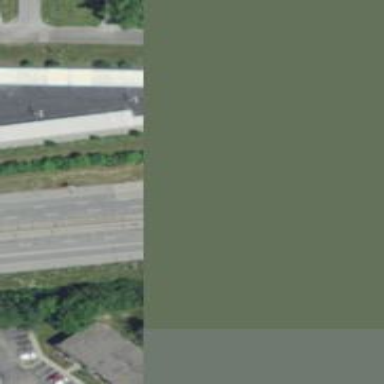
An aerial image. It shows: Motorway.